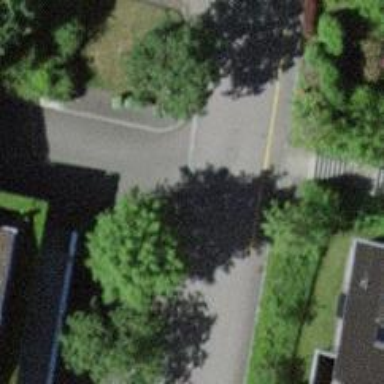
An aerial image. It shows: Unmarked road crossing.